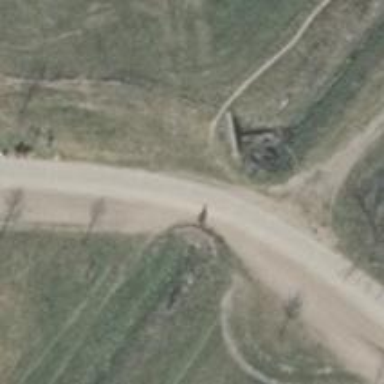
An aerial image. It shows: Bridleway with sandy surface.